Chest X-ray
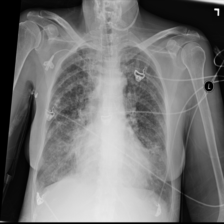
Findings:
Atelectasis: negative
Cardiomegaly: negative
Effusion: negative
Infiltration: negative
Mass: negative
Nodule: negative
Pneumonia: negative
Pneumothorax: negative
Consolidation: negative
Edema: negative
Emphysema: negative
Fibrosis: negative
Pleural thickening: negative
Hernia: negative